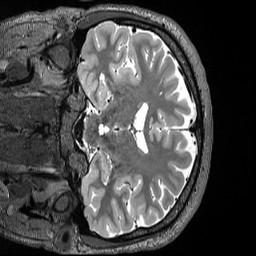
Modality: T2w
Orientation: coronal
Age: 30
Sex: male
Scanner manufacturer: siemens
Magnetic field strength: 3 T
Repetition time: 3.2 s
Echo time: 0.563 s